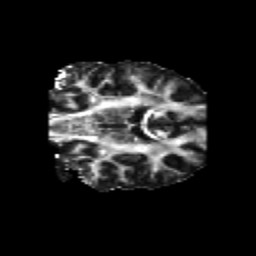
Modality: FA
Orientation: coronal
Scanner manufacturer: siemens
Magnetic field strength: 3 T
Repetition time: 6.8 s
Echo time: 0.093 s